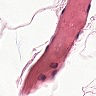
Metastatic tissue present: no